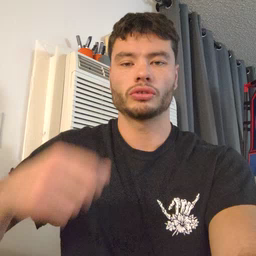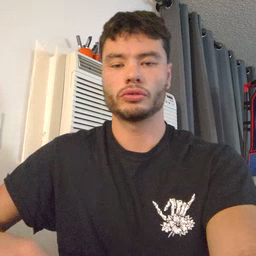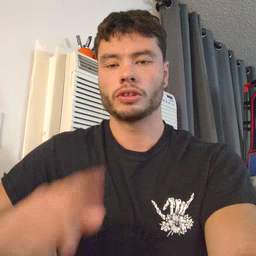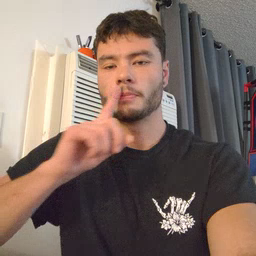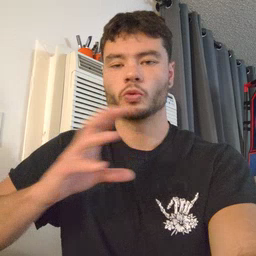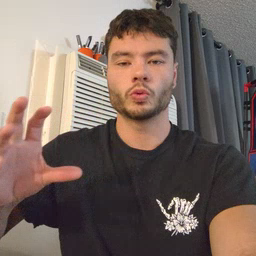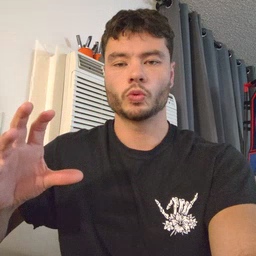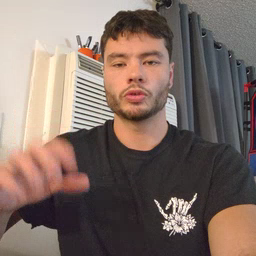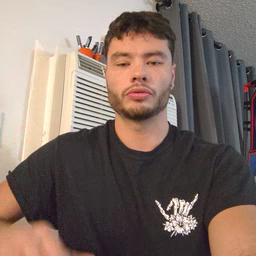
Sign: balloon